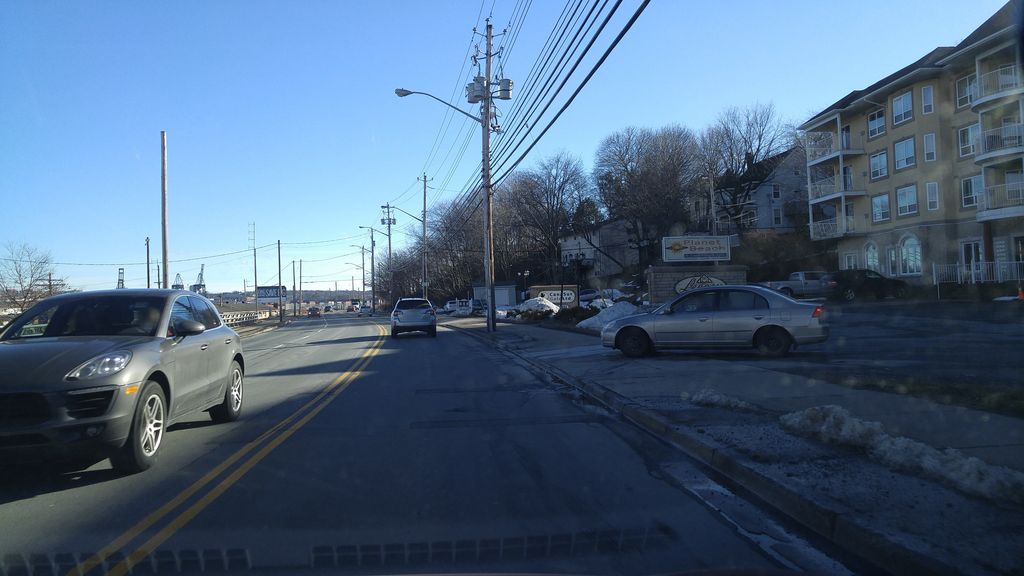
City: halifax